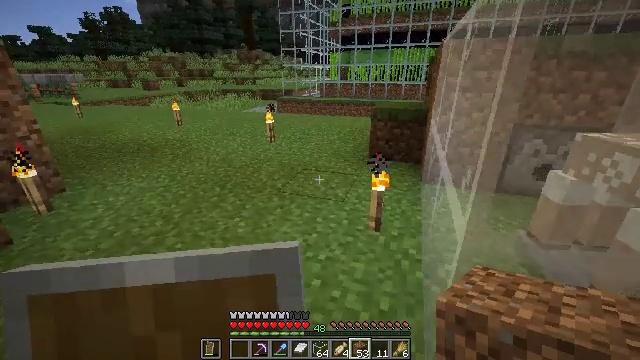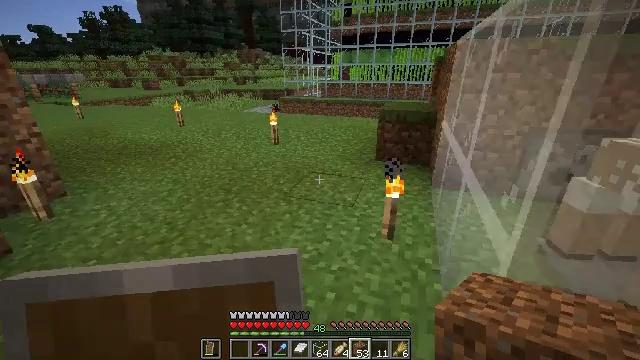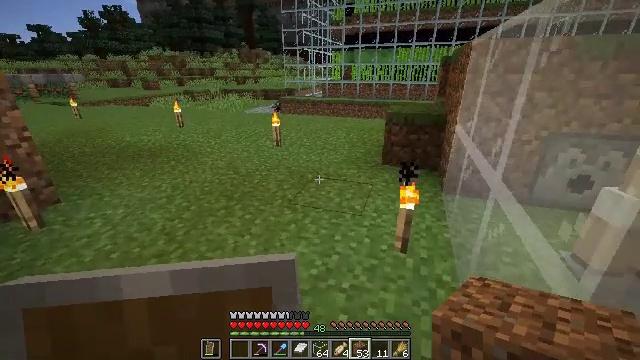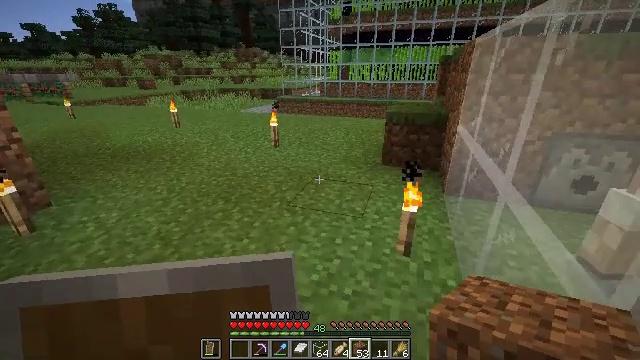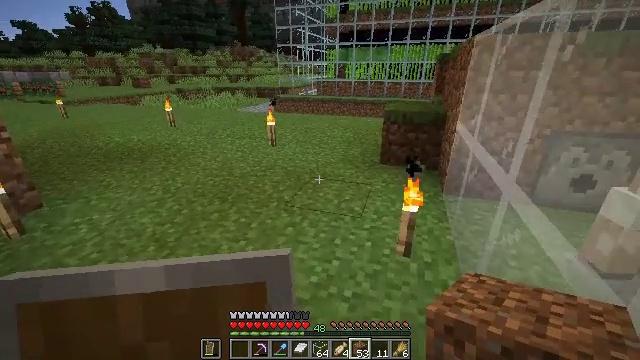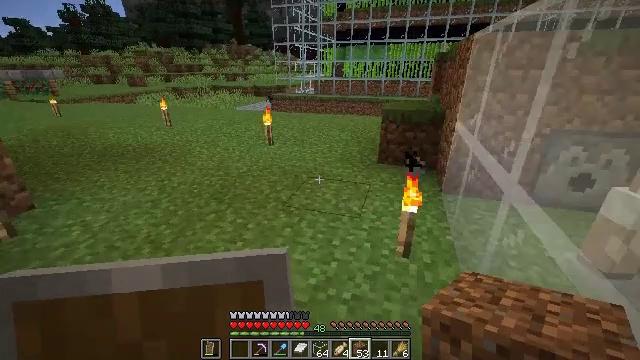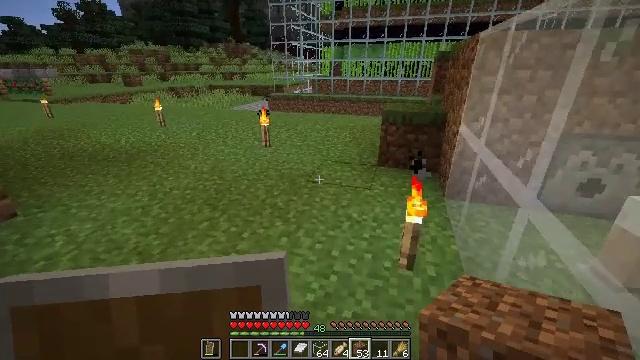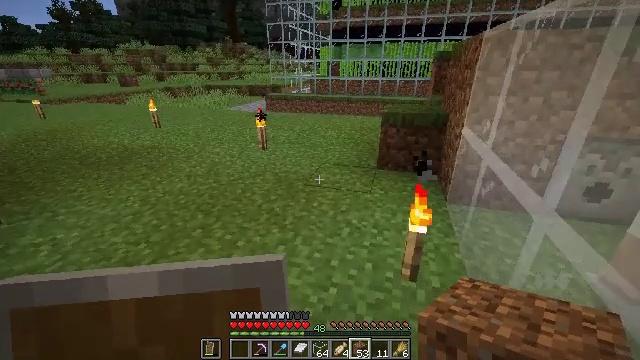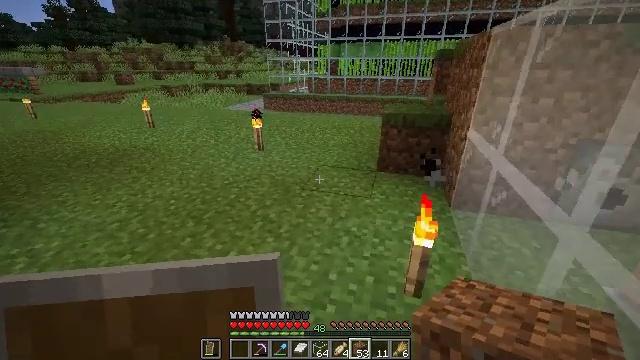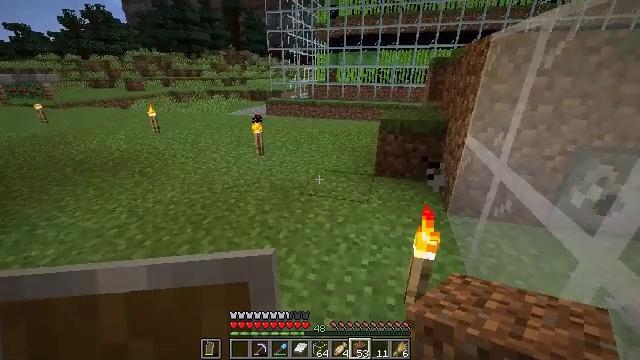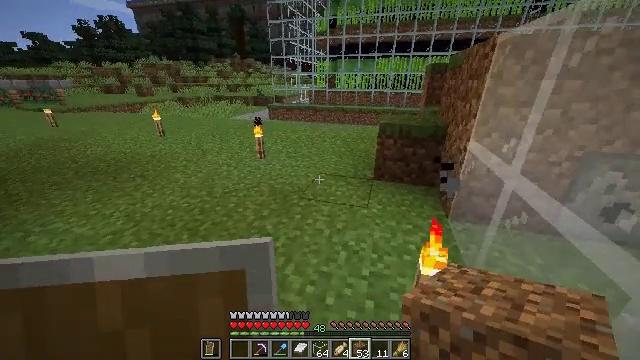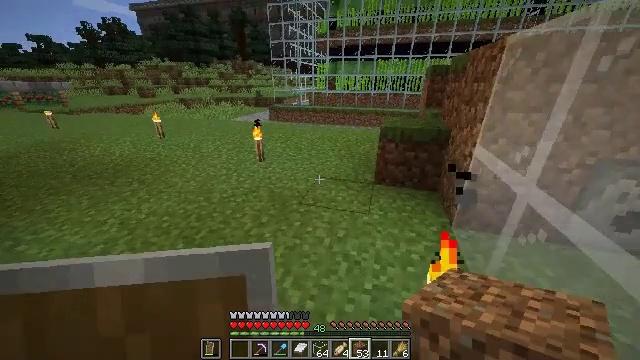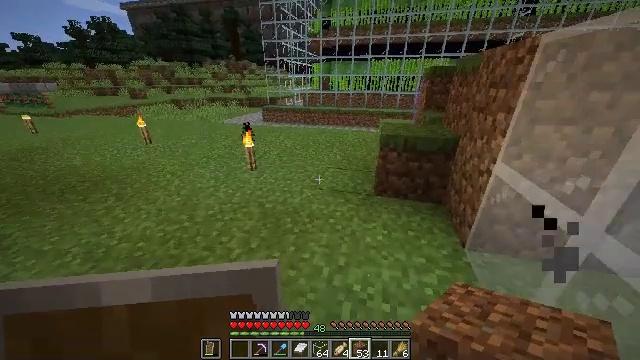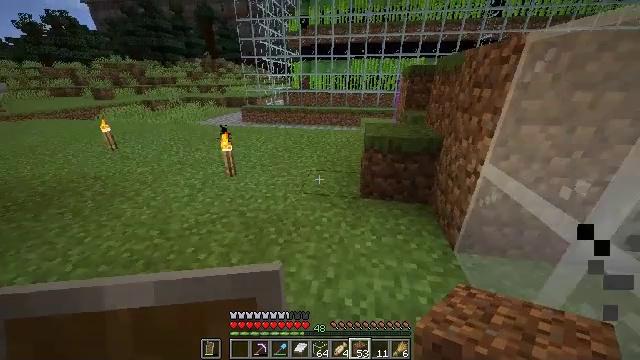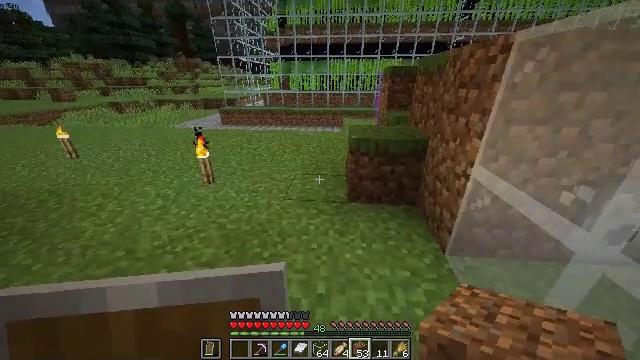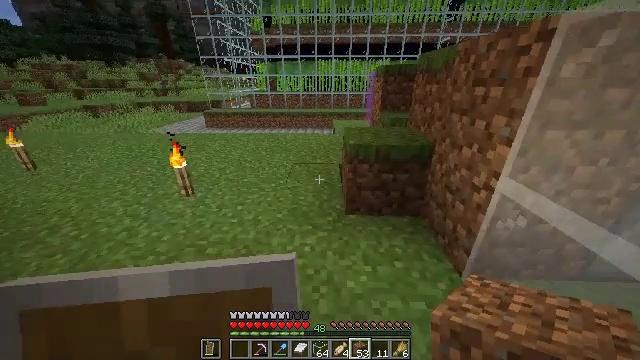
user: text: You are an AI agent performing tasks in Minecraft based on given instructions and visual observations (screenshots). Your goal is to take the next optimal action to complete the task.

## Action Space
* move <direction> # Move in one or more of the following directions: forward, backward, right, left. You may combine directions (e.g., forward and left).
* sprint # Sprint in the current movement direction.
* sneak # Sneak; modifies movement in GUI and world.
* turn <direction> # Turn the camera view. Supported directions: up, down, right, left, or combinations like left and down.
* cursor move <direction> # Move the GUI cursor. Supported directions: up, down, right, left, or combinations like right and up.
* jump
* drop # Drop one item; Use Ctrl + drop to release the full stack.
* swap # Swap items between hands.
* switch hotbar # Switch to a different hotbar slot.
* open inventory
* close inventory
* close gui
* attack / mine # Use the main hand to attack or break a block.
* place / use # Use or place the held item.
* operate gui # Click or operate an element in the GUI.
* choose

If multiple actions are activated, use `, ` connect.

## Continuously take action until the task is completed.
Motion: motion action
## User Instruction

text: Use red dye and glass blocks to craft red stained glass.
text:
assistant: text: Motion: move forward
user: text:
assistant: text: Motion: no_op
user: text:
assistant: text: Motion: no_op
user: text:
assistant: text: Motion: no_op
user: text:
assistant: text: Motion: move forward
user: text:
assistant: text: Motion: move forward
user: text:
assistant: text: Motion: no_op
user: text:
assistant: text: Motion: move forward
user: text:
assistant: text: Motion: move forward
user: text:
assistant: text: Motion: move forward
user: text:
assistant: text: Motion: move forward
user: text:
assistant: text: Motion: move forward, turn right
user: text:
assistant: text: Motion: move forward, turn right
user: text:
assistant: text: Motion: move forward, turn right
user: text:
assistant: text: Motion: move forward, turn right
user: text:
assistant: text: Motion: move forward, turn right
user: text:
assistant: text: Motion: move forward, turn right and down, jump
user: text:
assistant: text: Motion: move forward, turn right and down, jump
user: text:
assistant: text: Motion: move forward, turn right, jump
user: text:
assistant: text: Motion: move forward, turn right and down
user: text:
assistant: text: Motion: move forward, turn right and down
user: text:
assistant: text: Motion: move forward, turn right and down
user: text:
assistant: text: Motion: move forward, turn right
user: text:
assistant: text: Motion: move forward, turn right and down
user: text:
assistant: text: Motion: move forward, turn right and down
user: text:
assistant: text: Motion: move forward, turn right and down
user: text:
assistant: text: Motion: move forward, turn right and down
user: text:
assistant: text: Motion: move forward, turn right and down
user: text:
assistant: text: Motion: move forward, turn right and down
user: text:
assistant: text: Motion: turn right and down